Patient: sex M, age 42
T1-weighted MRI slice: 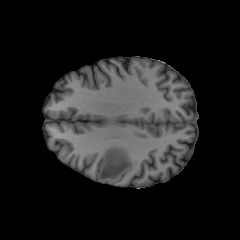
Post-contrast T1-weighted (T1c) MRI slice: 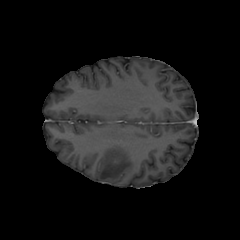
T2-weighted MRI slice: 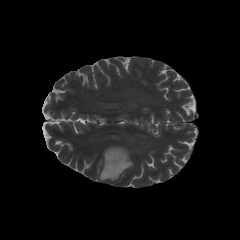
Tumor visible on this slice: yes
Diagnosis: Glioblastoma, IDH-wildtype
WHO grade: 4